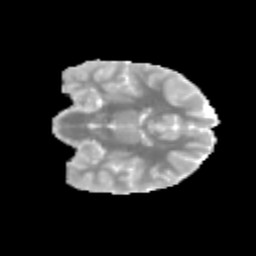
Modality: MD
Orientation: coronal
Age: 10
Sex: male
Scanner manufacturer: siemens
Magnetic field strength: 3 T
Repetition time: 3.8 s
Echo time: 0.07 s